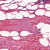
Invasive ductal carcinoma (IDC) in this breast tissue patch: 0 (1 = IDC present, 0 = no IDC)